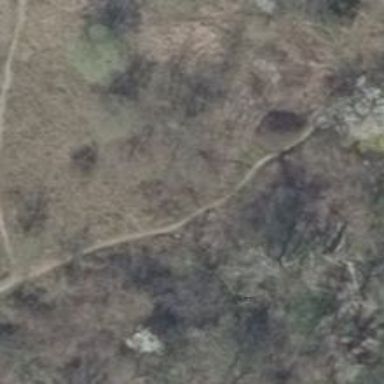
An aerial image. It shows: Impassable path.